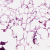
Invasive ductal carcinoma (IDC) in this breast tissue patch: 0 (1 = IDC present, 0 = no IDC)